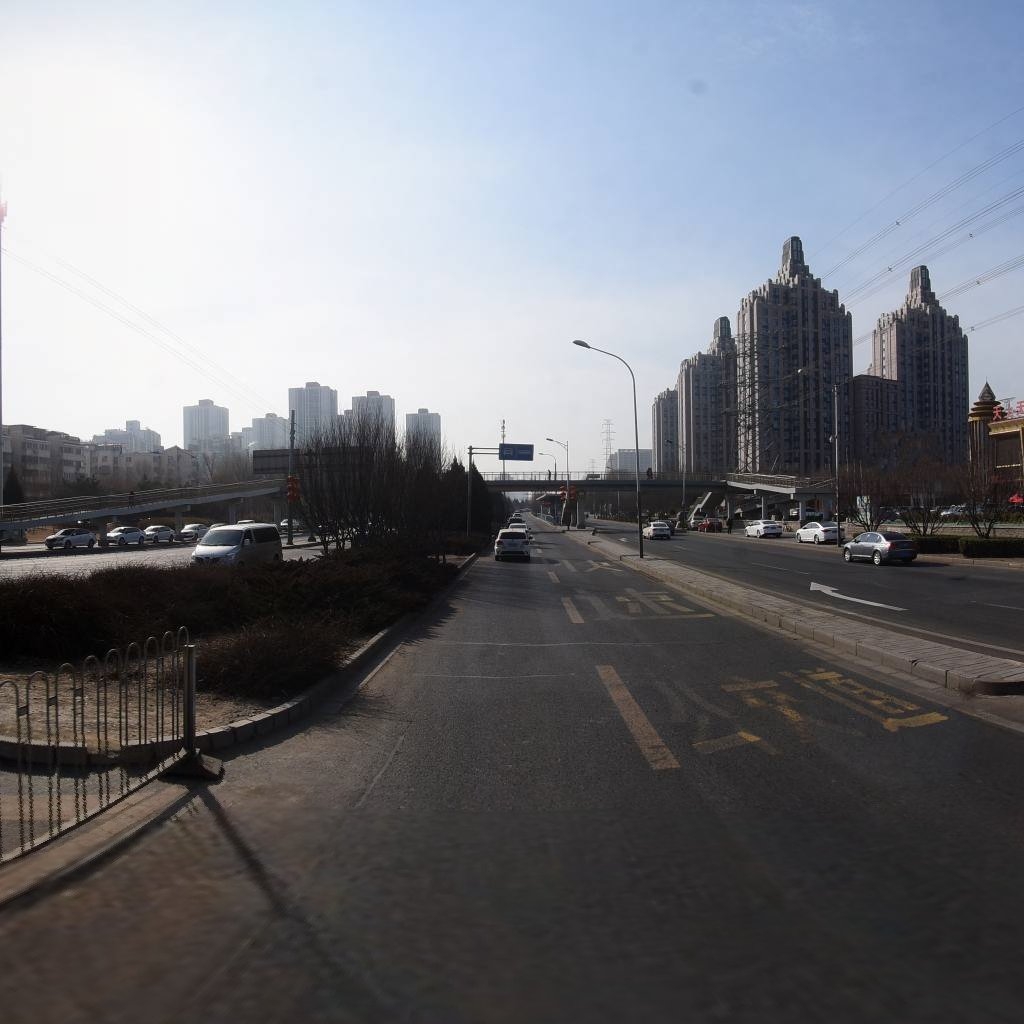
Region: Chaoyang
Road damage annotations: longitudinal patch, transverse patch, transverse patch, transverse crack